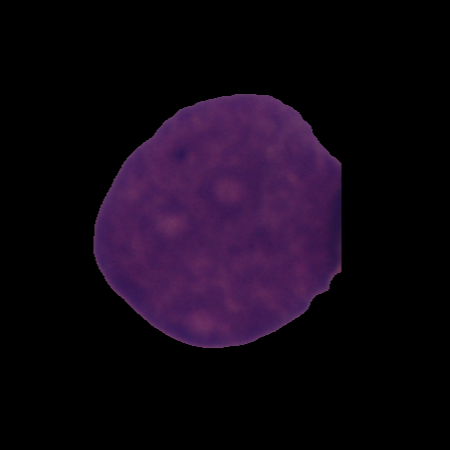
Label: cancer